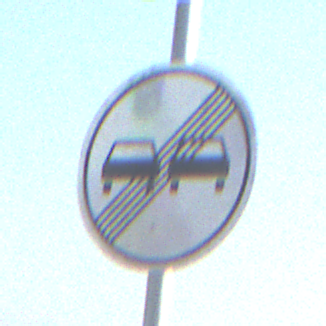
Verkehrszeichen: EndeUeberholverbot
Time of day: SunriseSunset
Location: Outdoor (Urban)
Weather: Clear
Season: NotSpecified
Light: Natural